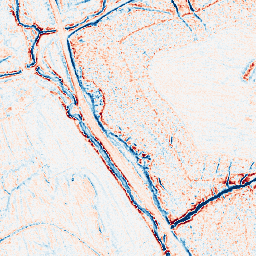
Category: edge_preserving
Decomposition family: anisotropic_diffusion
Decomposition parameters: iterations: 10
kappa: 30
gamma: 0.1
Upsampling method: nearest
Upsampling parameters: scale: 2
Upsampling scale: 2